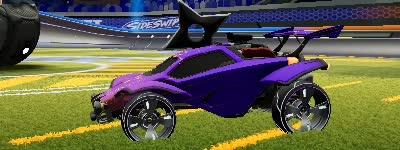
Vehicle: octane